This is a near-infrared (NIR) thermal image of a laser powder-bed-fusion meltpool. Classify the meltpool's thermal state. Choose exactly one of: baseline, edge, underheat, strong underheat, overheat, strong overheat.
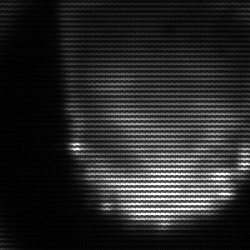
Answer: edge